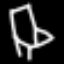
Label: chair